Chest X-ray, AP view. Patient: 28 years old, sex M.
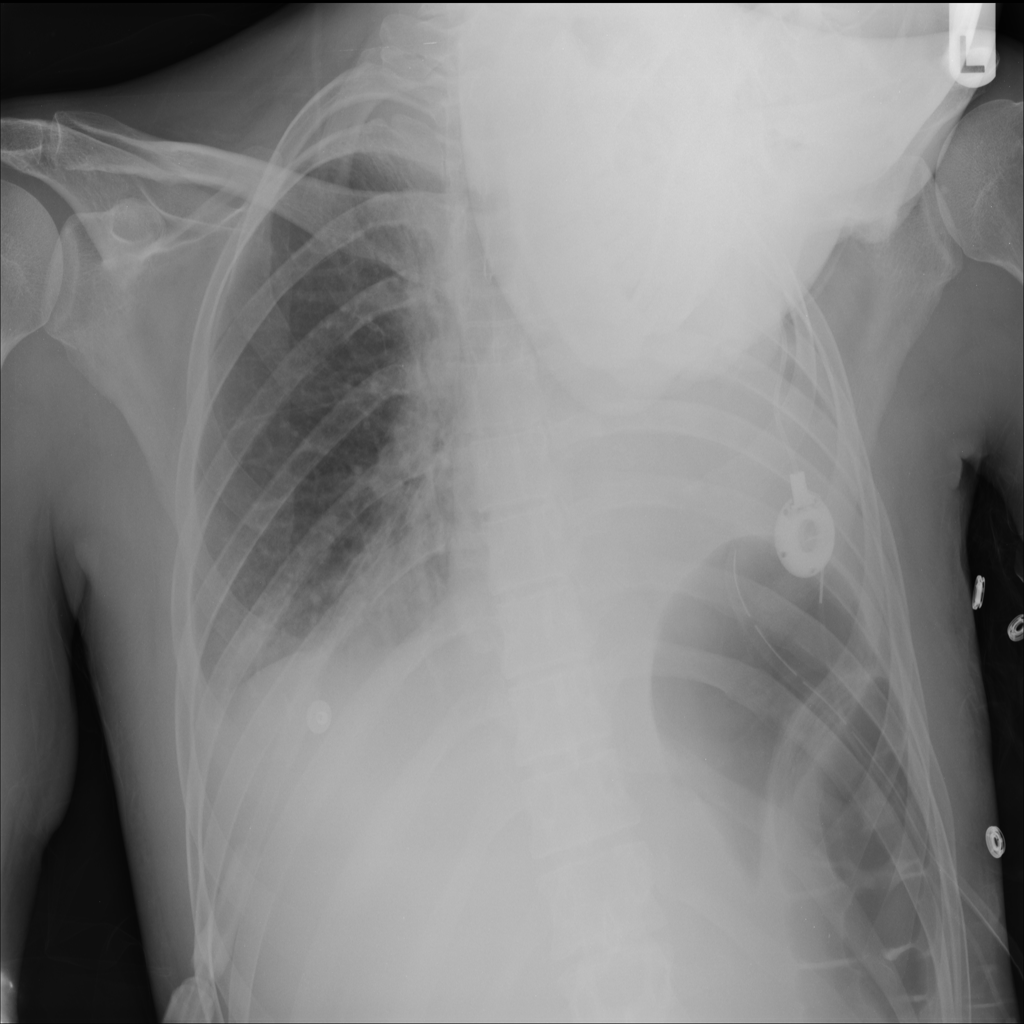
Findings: No Finding